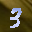
Label: 3